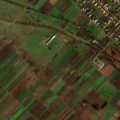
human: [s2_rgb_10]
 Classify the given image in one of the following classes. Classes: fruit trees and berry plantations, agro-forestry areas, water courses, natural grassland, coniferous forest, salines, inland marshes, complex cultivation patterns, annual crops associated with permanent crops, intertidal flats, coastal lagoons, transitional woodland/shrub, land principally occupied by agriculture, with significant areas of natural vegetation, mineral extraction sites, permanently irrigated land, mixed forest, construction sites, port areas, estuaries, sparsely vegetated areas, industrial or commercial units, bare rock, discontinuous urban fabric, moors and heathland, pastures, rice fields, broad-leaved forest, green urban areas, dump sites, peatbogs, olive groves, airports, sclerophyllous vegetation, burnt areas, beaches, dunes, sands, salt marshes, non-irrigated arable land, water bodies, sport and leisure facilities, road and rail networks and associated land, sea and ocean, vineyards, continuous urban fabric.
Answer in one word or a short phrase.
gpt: discontinuous urban fabric, non-irrigated arable land, pastures, inland marshes